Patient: sex M, age 60
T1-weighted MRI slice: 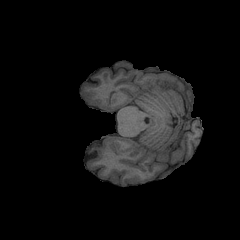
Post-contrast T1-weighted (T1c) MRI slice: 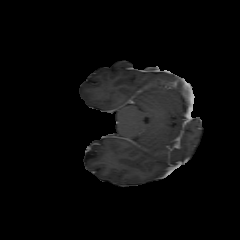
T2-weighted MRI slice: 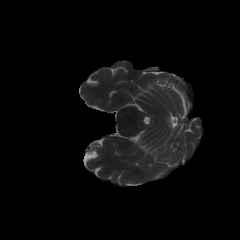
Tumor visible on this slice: no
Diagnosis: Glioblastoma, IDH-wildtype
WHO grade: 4